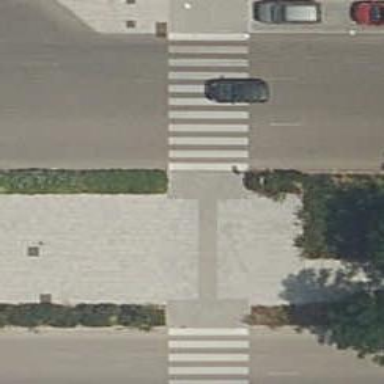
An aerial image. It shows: Footway.